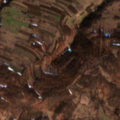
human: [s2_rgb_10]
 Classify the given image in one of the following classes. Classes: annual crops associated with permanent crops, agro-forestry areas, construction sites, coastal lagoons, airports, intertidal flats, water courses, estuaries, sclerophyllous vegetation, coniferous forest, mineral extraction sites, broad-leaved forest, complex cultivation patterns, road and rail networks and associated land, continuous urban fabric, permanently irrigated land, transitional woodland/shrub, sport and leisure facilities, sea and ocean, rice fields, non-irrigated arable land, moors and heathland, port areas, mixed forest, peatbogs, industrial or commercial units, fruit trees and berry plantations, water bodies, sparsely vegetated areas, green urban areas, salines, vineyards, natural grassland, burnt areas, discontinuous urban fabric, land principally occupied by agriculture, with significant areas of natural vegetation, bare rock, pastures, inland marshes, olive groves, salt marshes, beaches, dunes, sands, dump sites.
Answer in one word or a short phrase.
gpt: complex cultivation patterns, land principally occupied by agriculture, with significant areas of natural vegetation, broad-leaved forest, transitional woodland/shrub